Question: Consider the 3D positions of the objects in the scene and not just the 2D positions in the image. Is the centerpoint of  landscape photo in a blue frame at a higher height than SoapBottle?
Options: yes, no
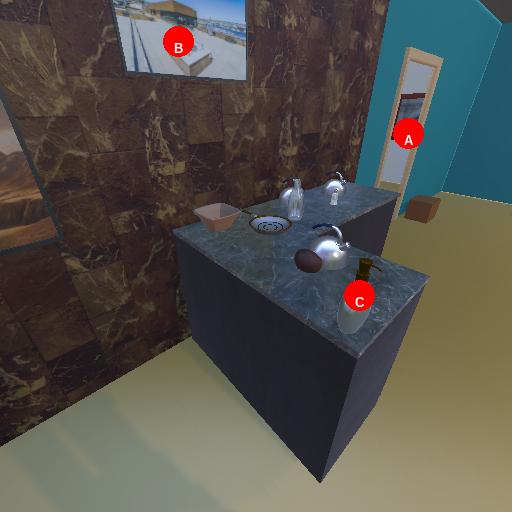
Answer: yes